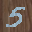
Label: 5